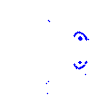
Particle: proton